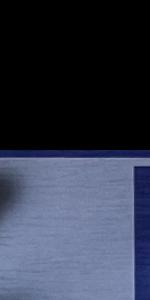
Label: Empty